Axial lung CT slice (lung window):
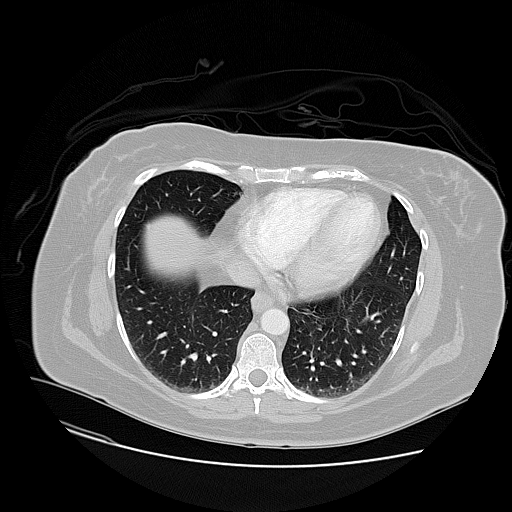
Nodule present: no